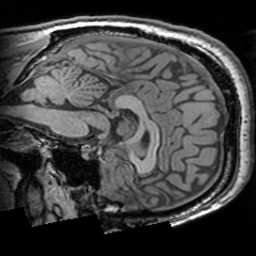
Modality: T1w
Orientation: sagittal
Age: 28
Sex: male
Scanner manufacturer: siemens
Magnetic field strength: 3 T
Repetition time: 1.63 s
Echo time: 0.00311 s